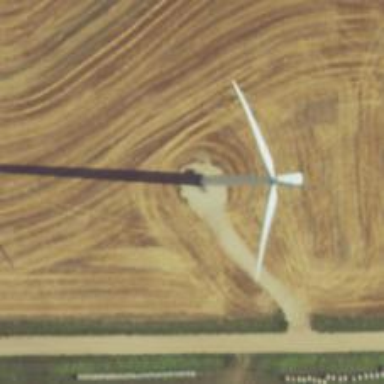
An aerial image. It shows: Wind generator powered by wind. The generator type is horizontal axis and it uses wind turbines.